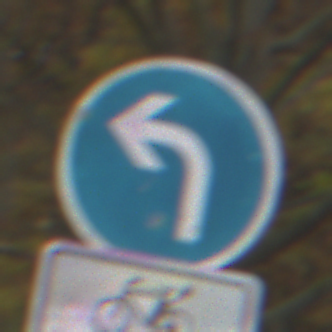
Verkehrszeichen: VorgeschriebeneFahrtrichtungLinks
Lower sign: EinspurigeFahrzeugeFrei6
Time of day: Midday
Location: Outdoor (Nature)
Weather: Overcast
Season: Autumn
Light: Natural